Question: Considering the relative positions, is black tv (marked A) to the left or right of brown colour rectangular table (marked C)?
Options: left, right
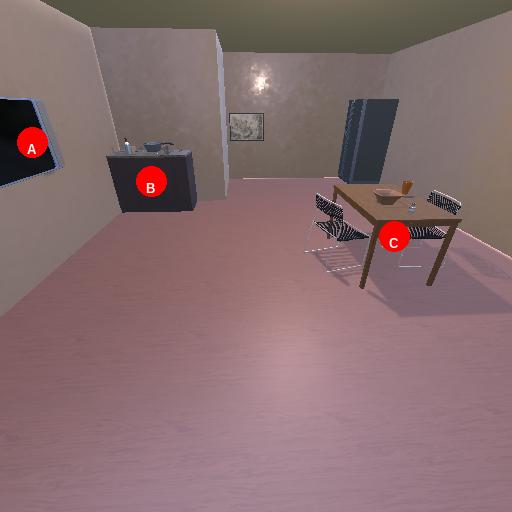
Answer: left